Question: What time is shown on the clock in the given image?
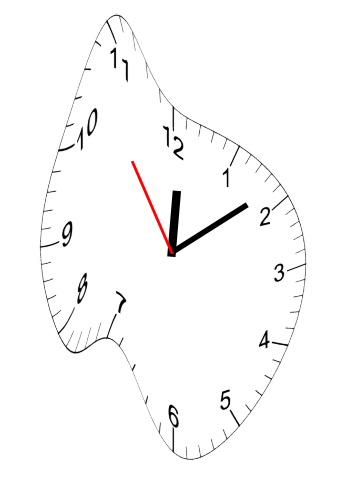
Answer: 12:08:54